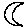
Label: moon